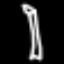
Label: pencil